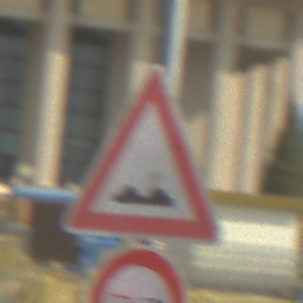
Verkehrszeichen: UnebeneFahrbahn
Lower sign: Ueberholverbot
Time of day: MorningAfternoon
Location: Outdoor (Suburban)
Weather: Clear
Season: NotSpecified
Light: Natural